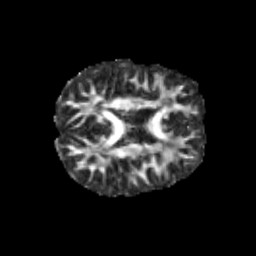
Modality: FA
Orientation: axial
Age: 11
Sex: male
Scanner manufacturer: siemens
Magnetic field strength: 3 T
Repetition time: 3.8 s
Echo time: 0.07 s